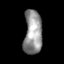
Tissue: skin
Cell type: Epithelial cells
Senescence score: 0.2319
Nuclear area (px): 782
Mean DAPI intensity: 147.12